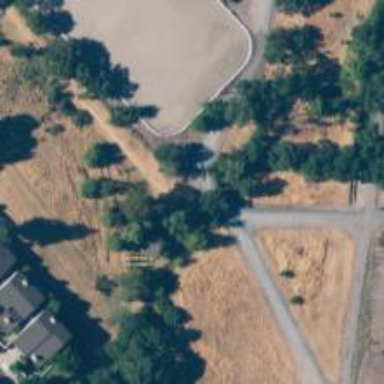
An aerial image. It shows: Trail footway.